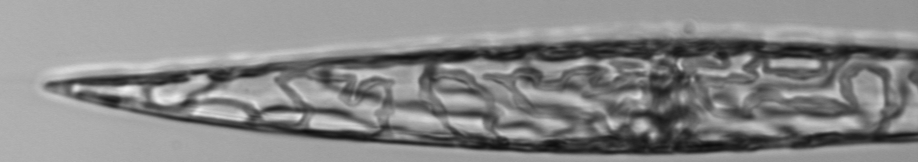
Label: Pleurosigma